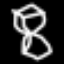
Label: hourglass